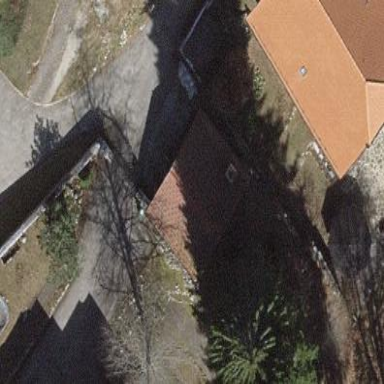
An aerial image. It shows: Garage.